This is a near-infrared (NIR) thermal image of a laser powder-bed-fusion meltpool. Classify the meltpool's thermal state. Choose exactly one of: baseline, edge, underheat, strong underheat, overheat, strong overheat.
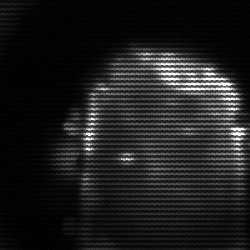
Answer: baseline